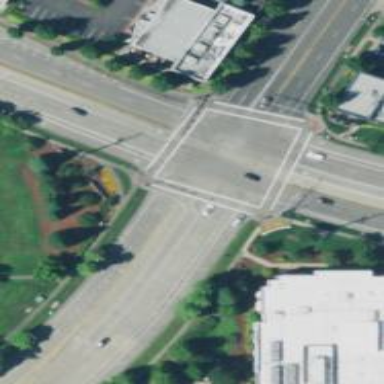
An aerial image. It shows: Crossing on the road.